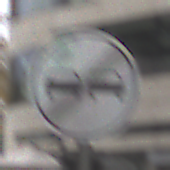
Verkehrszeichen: EndeUeberholverbot
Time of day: Midday
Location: Outdoor (Urban)
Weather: Overcast
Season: NotSpecified
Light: Natural